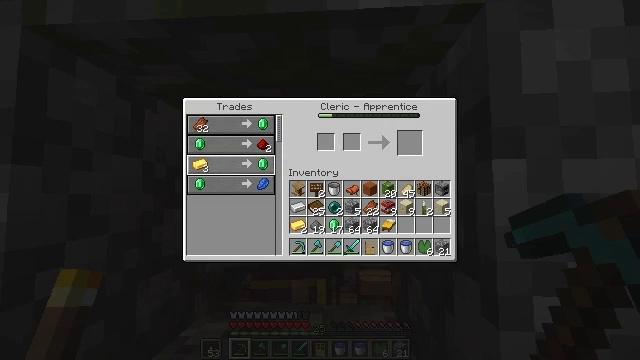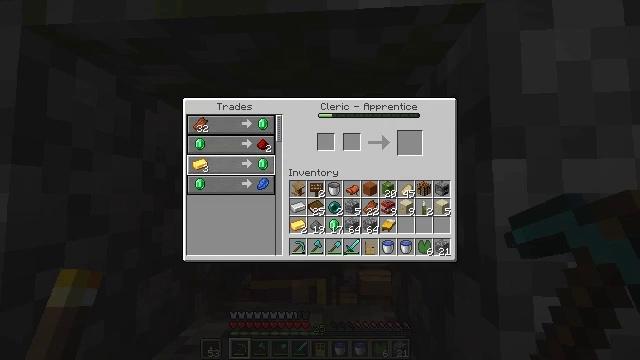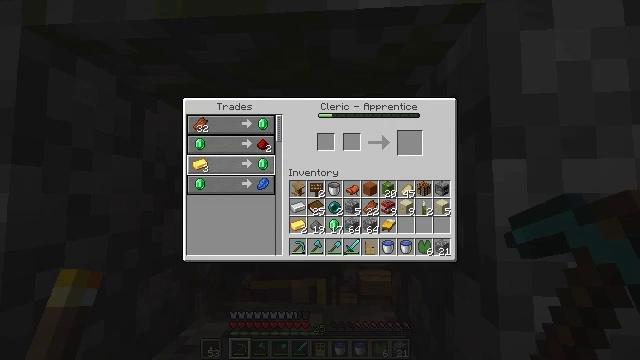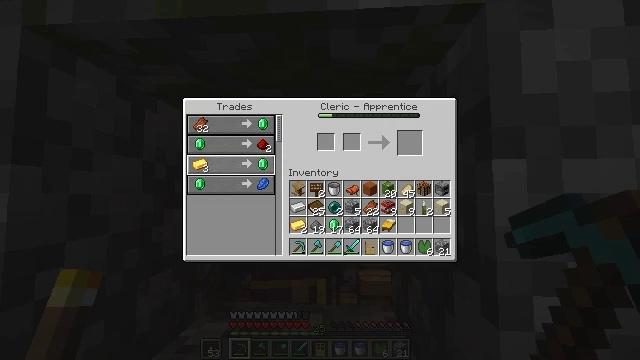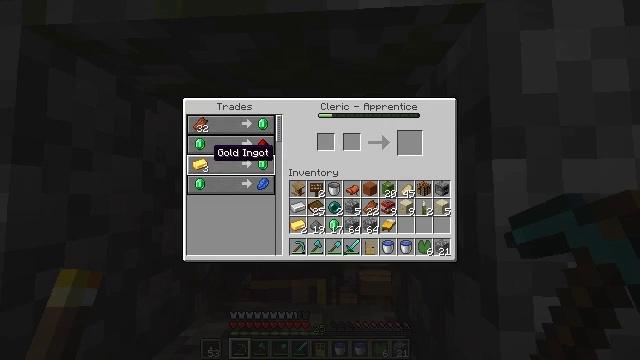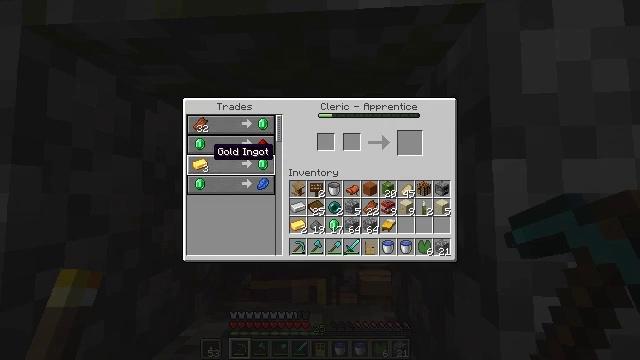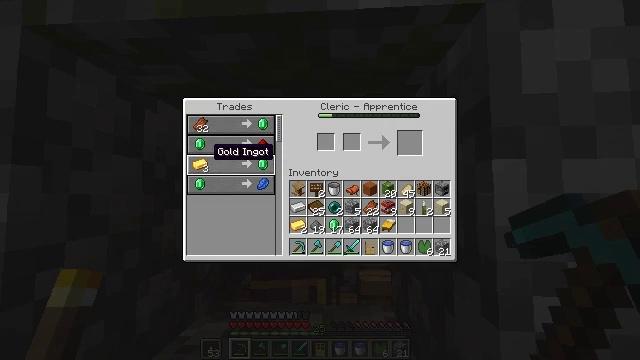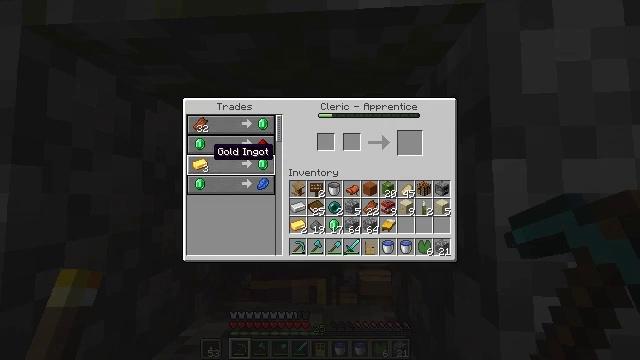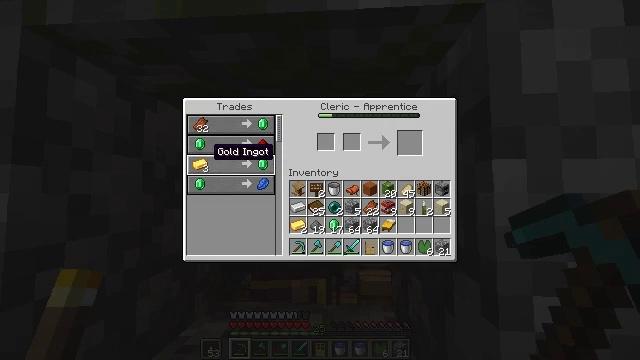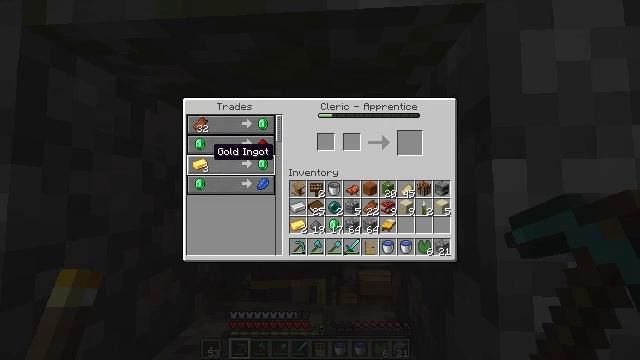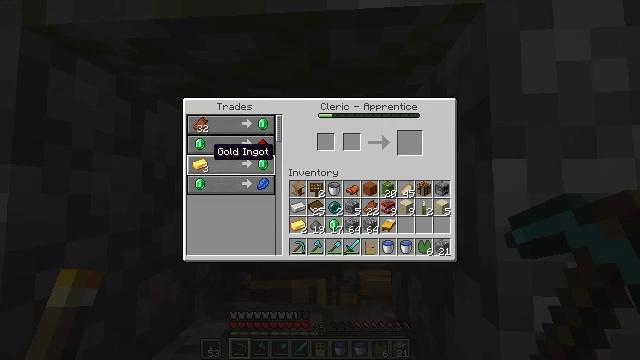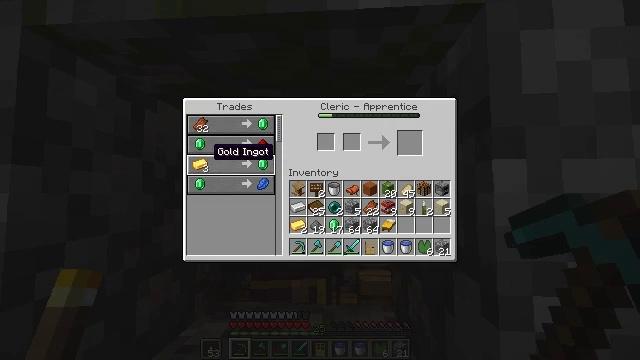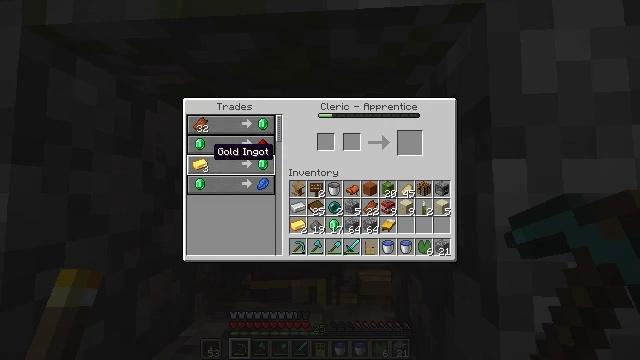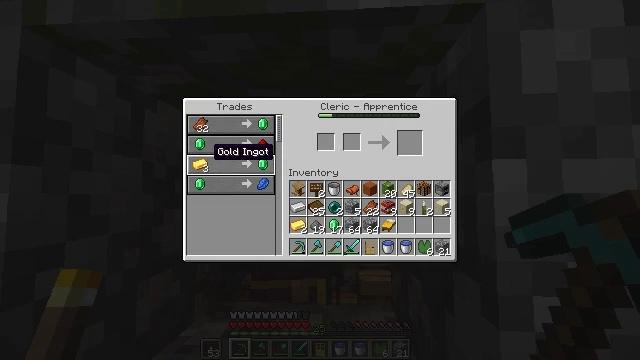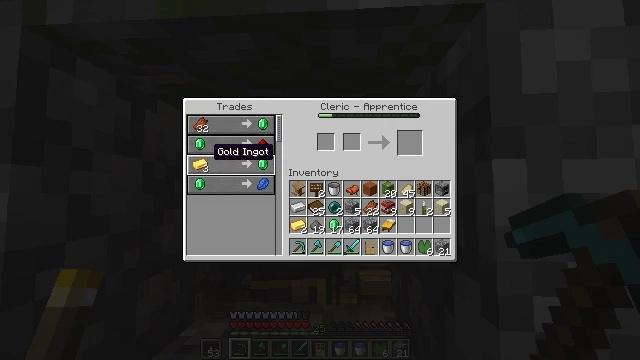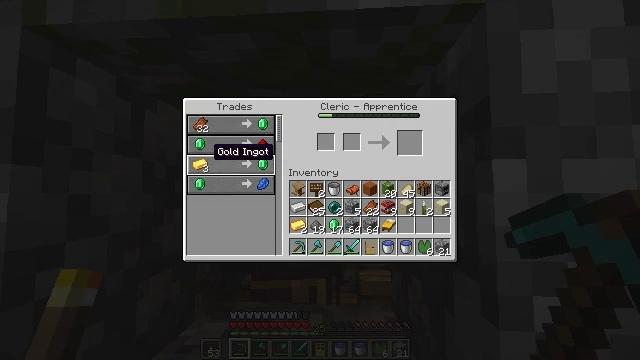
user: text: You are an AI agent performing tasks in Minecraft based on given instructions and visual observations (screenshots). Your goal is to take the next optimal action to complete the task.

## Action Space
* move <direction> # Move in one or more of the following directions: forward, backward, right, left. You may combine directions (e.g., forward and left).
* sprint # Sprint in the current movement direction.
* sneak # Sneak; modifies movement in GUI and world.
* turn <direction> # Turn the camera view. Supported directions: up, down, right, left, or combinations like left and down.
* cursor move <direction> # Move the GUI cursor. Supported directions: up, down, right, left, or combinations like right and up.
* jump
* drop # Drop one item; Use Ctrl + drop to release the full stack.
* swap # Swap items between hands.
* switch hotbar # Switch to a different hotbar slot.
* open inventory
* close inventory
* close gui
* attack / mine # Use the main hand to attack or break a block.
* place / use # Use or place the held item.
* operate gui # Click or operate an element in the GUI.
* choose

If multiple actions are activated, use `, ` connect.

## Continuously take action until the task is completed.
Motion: motion action
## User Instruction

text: Remove an oak door from the inventory.
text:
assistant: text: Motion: no_op
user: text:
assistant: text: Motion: no_op
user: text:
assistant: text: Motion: no_op
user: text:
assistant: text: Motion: no_op
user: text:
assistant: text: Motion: no_op
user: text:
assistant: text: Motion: no_op
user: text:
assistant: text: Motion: no_op
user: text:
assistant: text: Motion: no_op
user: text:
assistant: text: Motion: no_op
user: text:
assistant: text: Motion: no_op
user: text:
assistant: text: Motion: no_op
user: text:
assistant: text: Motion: no_op
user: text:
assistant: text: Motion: no_op
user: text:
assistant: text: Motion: no_op
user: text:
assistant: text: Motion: no_op
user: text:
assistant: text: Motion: no_op
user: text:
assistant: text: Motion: no_op
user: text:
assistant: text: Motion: no_op
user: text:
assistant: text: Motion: no_op
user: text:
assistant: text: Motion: cursor move right
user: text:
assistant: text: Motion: no_op
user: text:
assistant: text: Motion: no_op
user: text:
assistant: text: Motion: cursor move right
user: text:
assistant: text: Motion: cursor move right and up
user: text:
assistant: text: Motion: no_op
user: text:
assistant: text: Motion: no_op
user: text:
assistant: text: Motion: no_op
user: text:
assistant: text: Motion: no_op
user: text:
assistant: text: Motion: no_op
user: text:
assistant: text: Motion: no_op